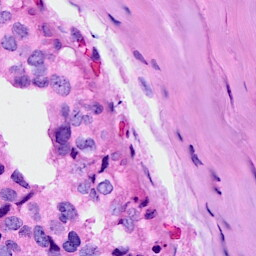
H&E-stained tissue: Breast